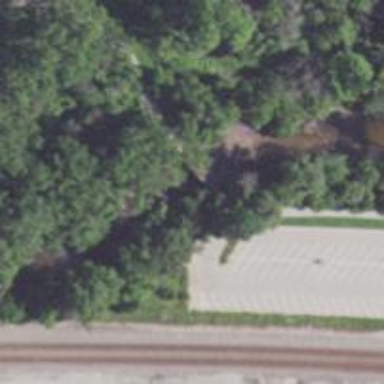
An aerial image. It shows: Path leading to bridge.